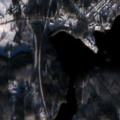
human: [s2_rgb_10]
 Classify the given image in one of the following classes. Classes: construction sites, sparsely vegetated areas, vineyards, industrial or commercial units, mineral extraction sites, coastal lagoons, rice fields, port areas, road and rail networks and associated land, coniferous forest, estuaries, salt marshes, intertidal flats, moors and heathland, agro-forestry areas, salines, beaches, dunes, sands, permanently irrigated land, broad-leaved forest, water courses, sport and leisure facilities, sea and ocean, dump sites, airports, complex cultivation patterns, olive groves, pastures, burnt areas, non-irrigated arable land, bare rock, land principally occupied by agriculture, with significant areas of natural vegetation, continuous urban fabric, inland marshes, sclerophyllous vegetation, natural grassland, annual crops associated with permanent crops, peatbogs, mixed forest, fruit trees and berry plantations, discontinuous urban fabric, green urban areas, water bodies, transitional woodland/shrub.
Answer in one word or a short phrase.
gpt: discontinuous urban fabric, land principally occupied by agriculture, with significant areas of natural vegetation, broad-leaved forest, mixed forest, water bodies